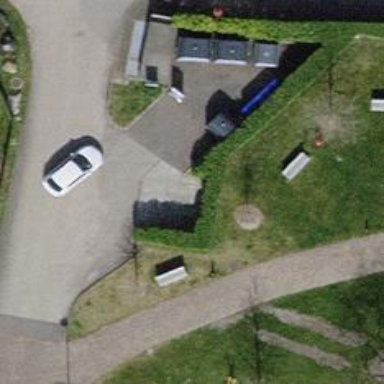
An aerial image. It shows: Recycling container for recycling.